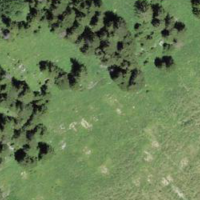
EUNIS habitat code: 23
Species observed at this site:
Campanula thyrsoides